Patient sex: M
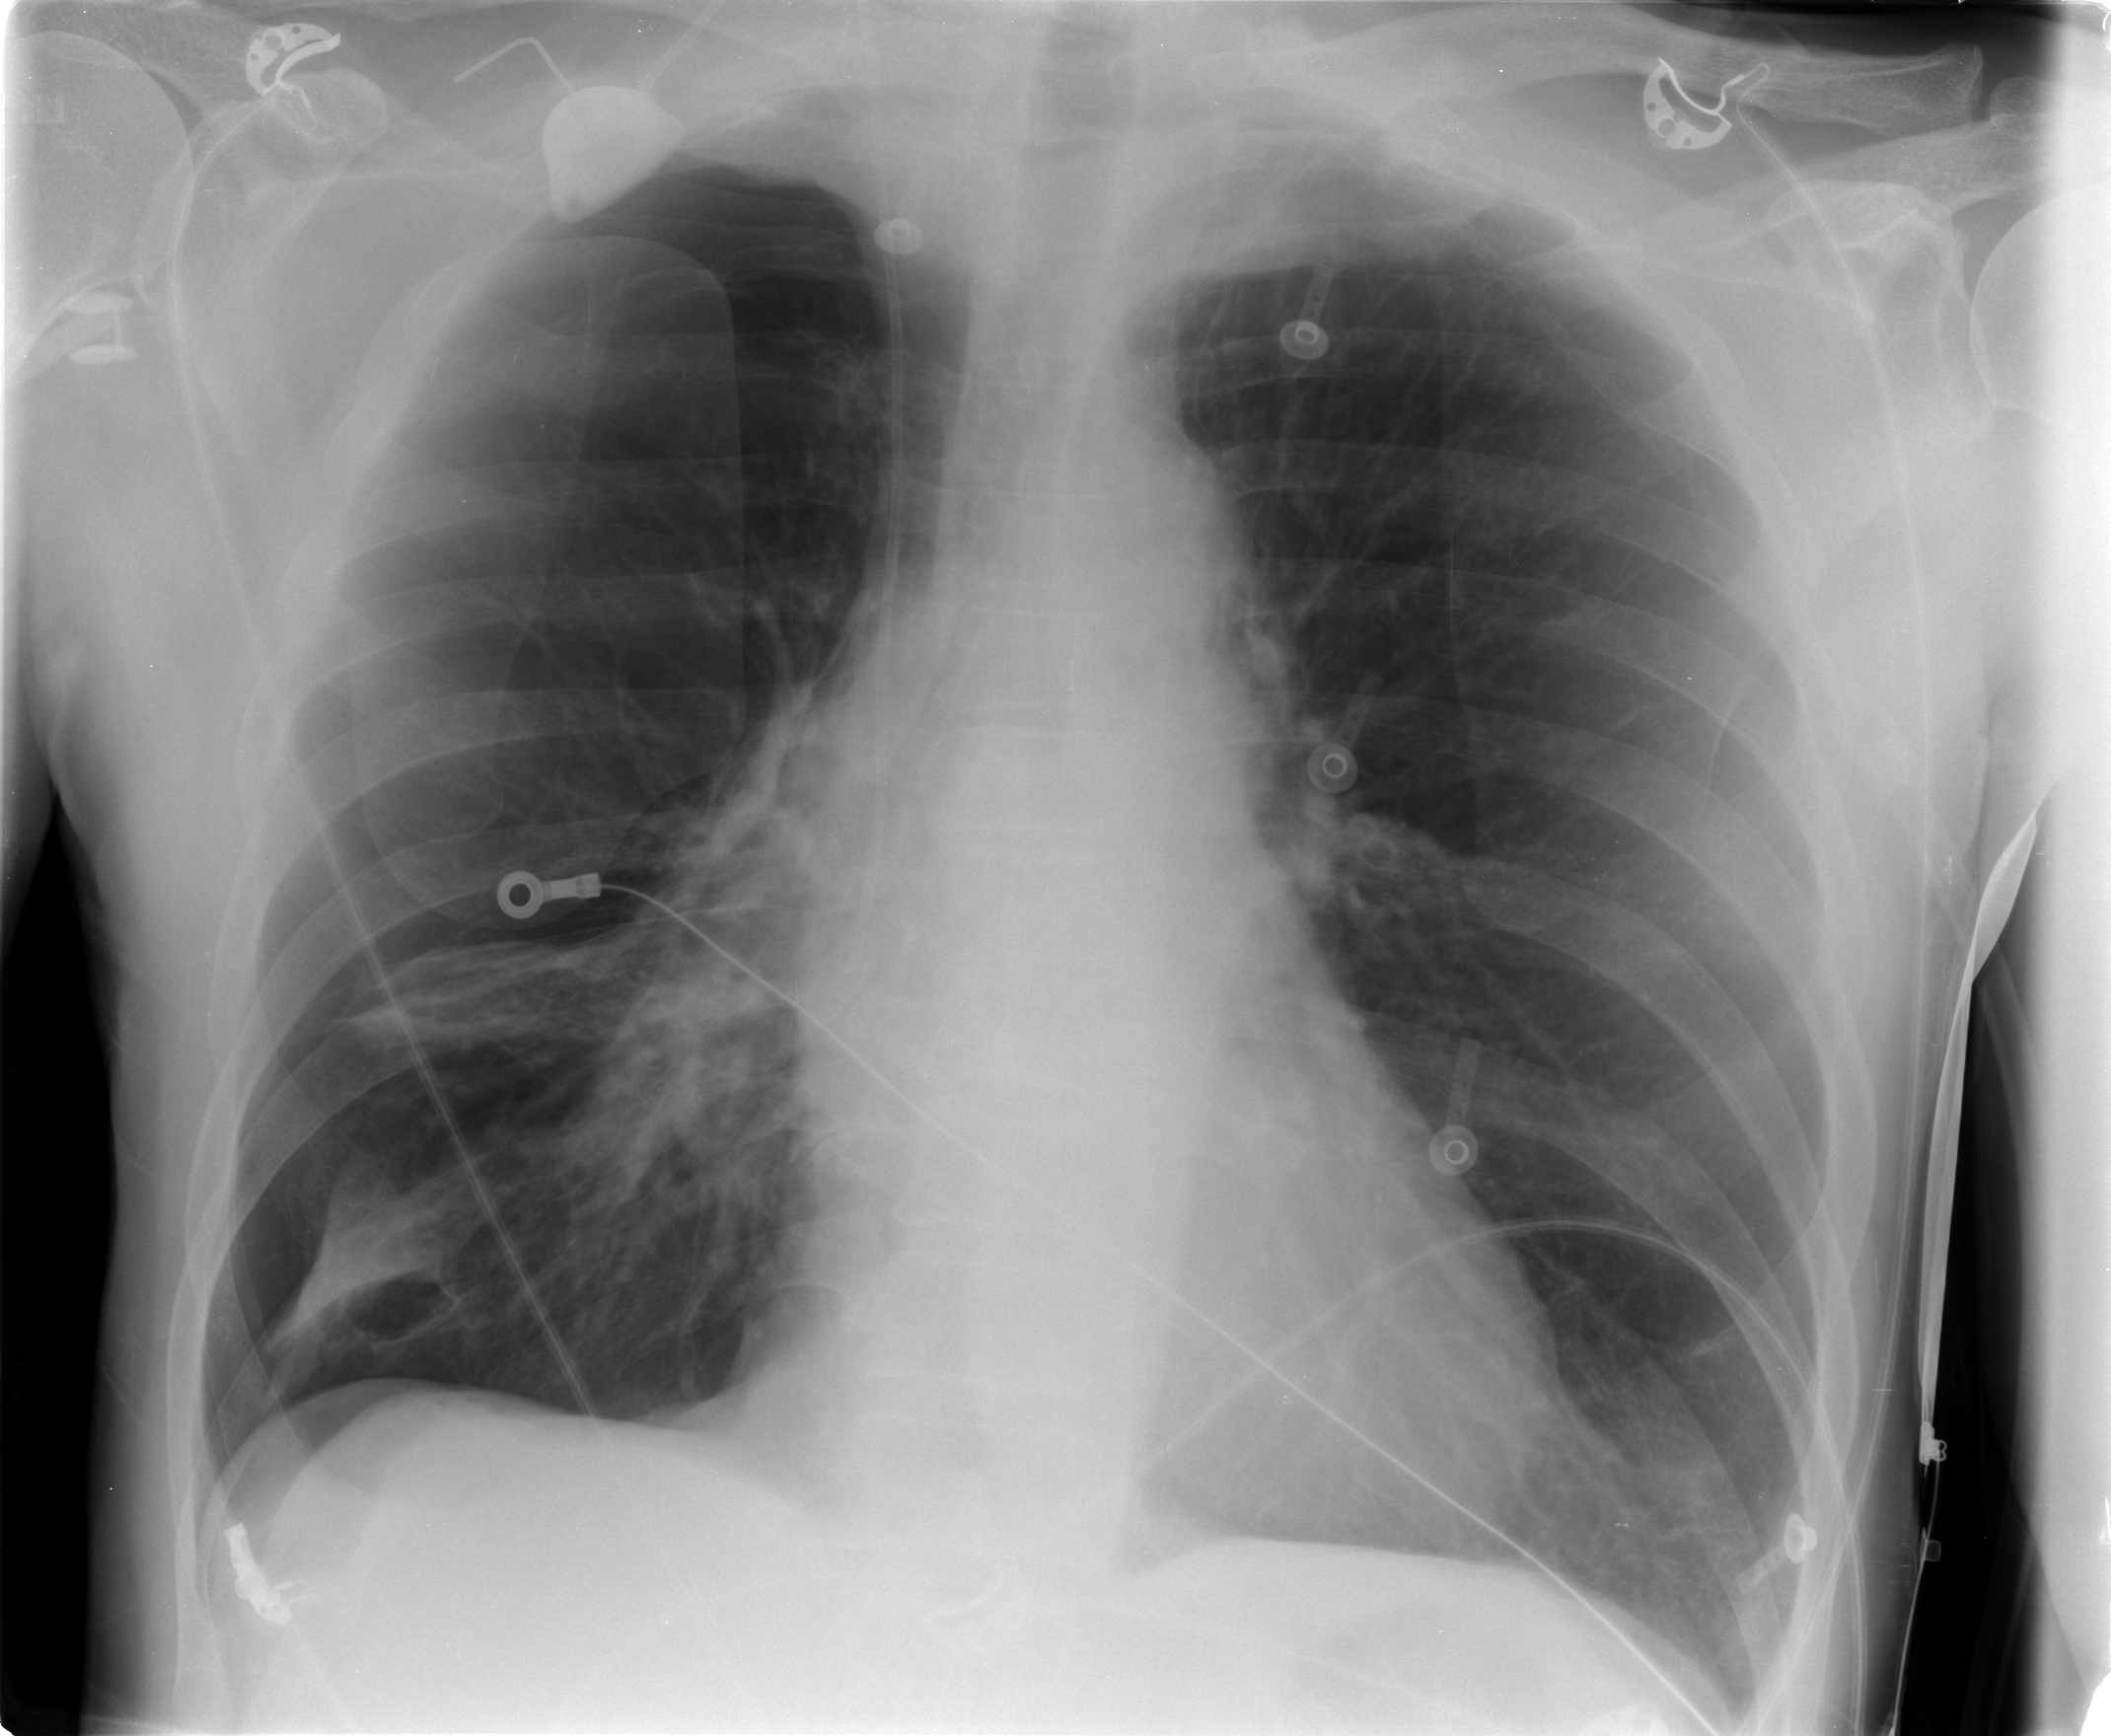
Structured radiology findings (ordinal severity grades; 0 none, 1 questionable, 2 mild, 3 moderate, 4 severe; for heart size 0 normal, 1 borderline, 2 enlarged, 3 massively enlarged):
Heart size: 0
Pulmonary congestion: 0
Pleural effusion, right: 0
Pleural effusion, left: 0
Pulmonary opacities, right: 0
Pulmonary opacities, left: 0
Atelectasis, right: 2
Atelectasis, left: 1